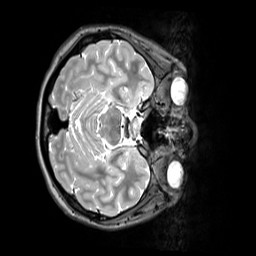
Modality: T2w
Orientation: axial
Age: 27
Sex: female
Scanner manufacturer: siemens
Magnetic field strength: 3 T
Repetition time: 3.2 s
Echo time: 0.412 s